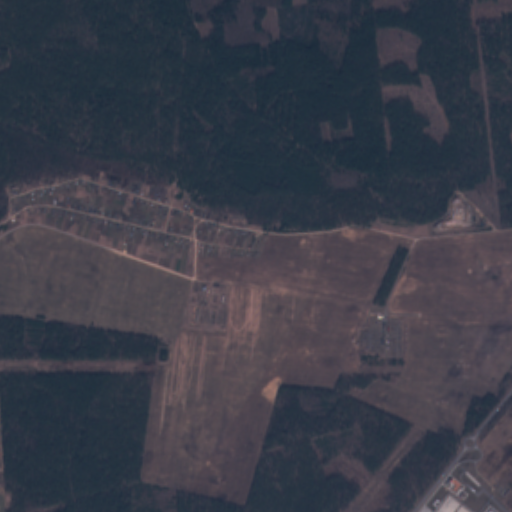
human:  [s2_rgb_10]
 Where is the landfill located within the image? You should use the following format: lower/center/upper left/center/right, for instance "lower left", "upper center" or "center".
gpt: The landfill is located in the center right of the image.
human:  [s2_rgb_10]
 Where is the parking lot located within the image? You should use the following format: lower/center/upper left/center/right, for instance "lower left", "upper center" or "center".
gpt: The parking lot is located in the lower right of the image.
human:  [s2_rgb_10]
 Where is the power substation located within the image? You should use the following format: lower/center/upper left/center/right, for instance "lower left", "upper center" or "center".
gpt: The power substation is located in the lower right of the image.
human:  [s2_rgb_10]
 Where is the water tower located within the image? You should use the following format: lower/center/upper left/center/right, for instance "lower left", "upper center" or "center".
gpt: The water tower is located in the center of the image.
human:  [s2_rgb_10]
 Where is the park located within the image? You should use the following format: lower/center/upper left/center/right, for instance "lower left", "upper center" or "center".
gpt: There is no park in the image.